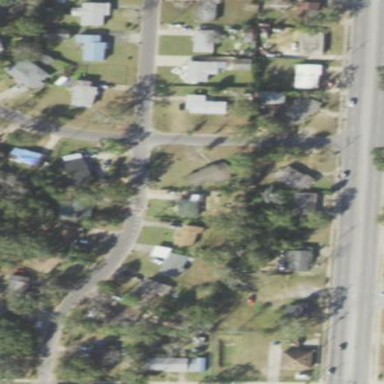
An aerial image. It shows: This residential area consists of single-family homes.